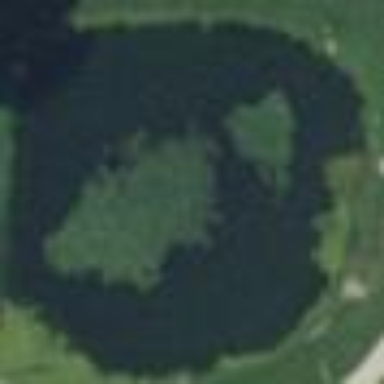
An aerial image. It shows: Serene pond surrounded by nature.